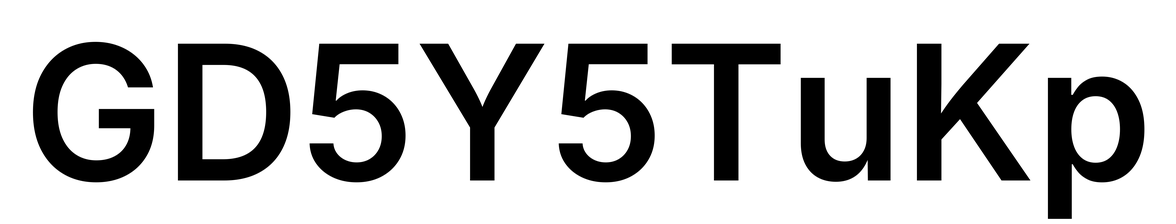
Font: Inter_SemiBold